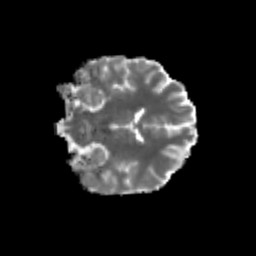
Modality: MD
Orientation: coronal
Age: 24
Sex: male
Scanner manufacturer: siemens
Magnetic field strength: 3 T
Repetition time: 3.5 s
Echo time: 0.125 s